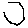
Label: hexagon